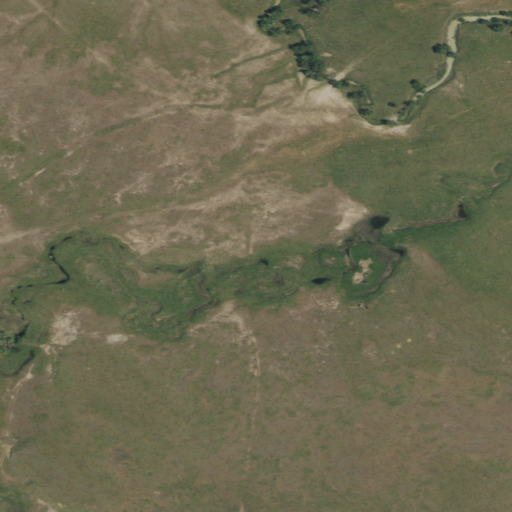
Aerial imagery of valley in South Dakota named Gilbert Draw containing shrub, grassland, and herbaceous wetlands